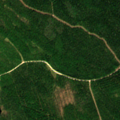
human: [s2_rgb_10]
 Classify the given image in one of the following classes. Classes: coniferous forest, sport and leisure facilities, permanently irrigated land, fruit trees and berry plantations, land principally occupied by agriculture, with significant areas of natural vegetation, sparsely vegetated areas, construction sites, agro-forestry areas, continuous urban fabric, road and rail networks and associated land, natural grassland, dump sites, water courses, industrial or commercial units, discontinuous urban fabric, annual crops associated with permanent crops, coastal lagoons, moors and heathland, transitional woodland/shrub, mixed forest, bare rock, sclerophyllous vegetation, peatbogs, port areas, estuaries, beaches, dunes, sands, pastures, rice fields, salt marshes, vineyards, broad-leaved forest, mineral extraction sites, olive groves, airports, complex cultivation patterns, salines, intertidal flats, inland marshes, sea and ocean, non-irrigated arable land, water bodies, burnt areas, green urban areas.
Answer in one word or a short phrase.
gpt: coniferous forest, mixed forest